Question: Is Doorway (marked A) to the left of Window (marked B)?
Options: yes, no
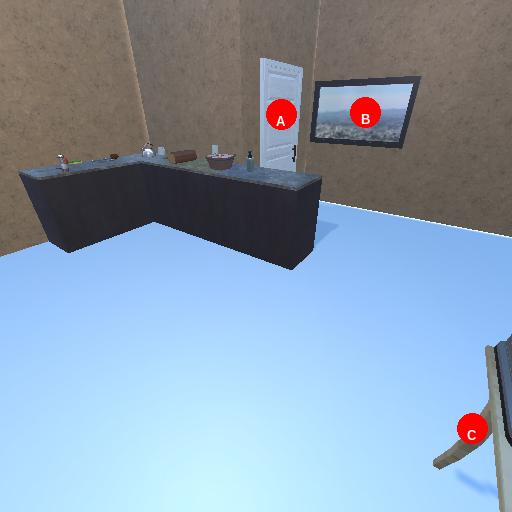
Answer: yes